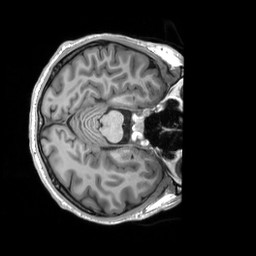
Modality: T1w
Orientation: axial
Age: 21
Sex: male
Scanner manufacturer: siemens
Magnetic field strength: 3 T
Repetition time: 2.53 s
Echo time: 0.00227 s